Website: bh-photo
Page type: store-pickup
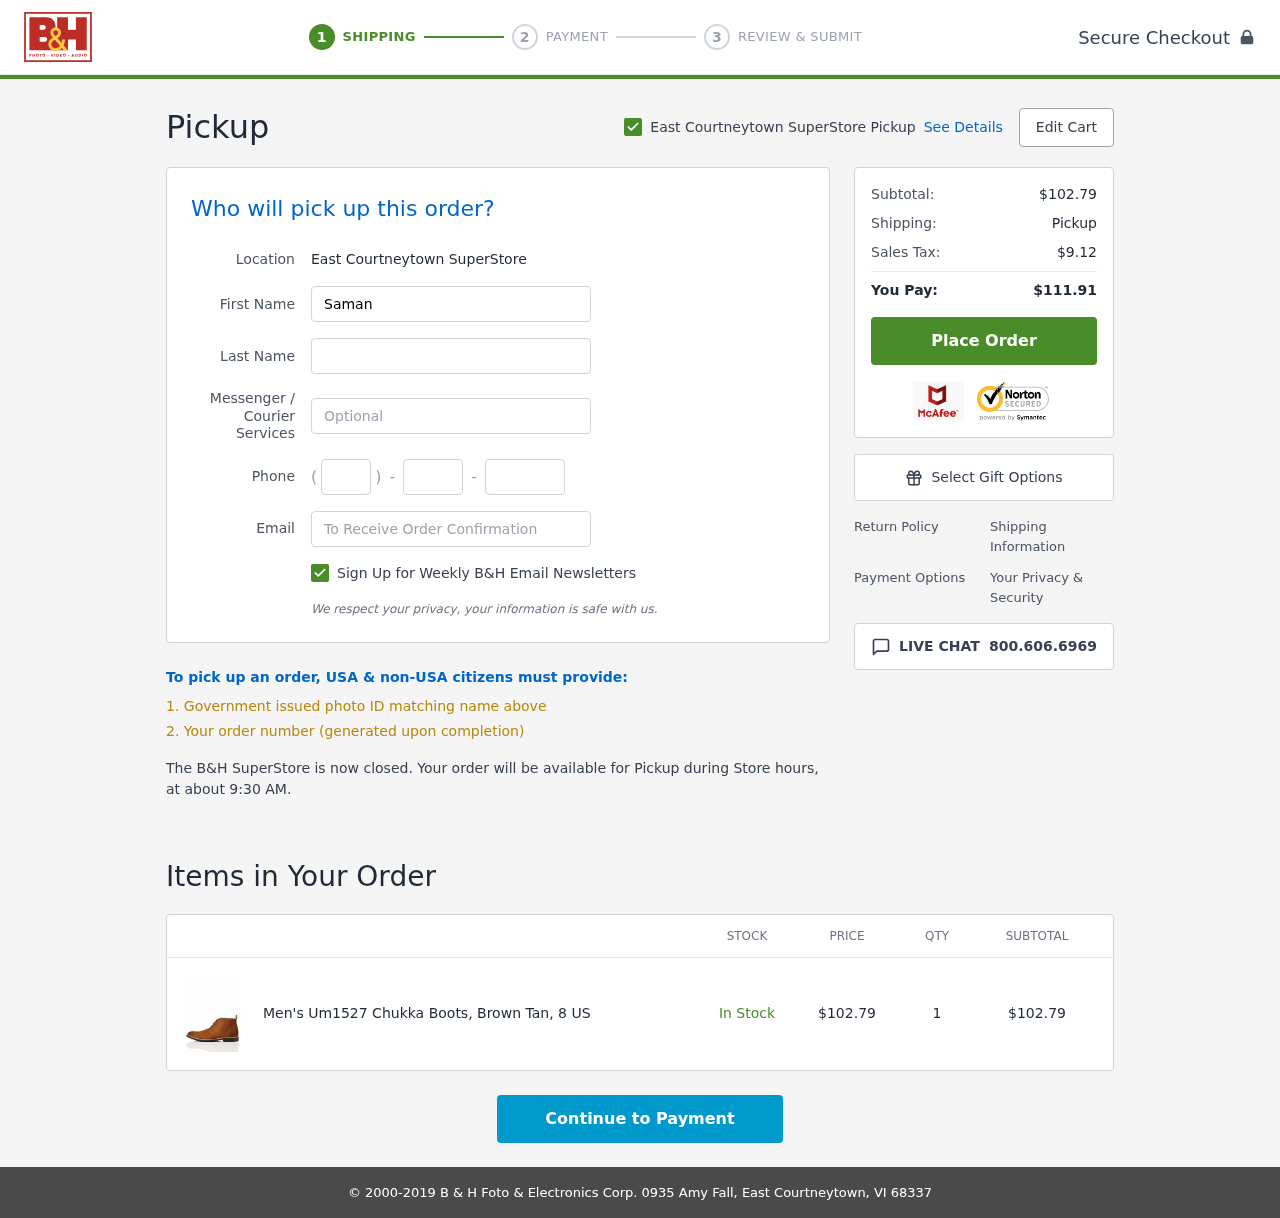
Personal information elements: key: PII_EMAIL
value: smendoza@yahoo.com
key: PII_FIRSTNAME
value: Samantha
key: PII_LASTNAME
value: Mendoza
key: PII_LOCATION1_CITY
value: East Courtneytown SuperStore Pickup
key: PII_LOCATION1_CITY
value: East Courtneytown SuperStore
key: PII_PHONE_AREA
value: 948
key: PII_PHONE_PREFIX
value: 371
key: PII_PHONE_SUFFIX
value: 5161
Product elements: key: PRODUCT1_NAME
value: Men's Um1527 Chukka Boots, Brown Tan, 8 US
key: PRODUCT1_PRICE
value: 102.79
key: PRODUCT1_QUANTITY
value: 1
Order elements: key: ORDER_SUBTOTAL
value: $102.79
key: ORDER_TAX
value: $9.12
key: ORDER_TOTAL
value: $111.91